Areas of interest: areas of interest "New City Industrial Building"
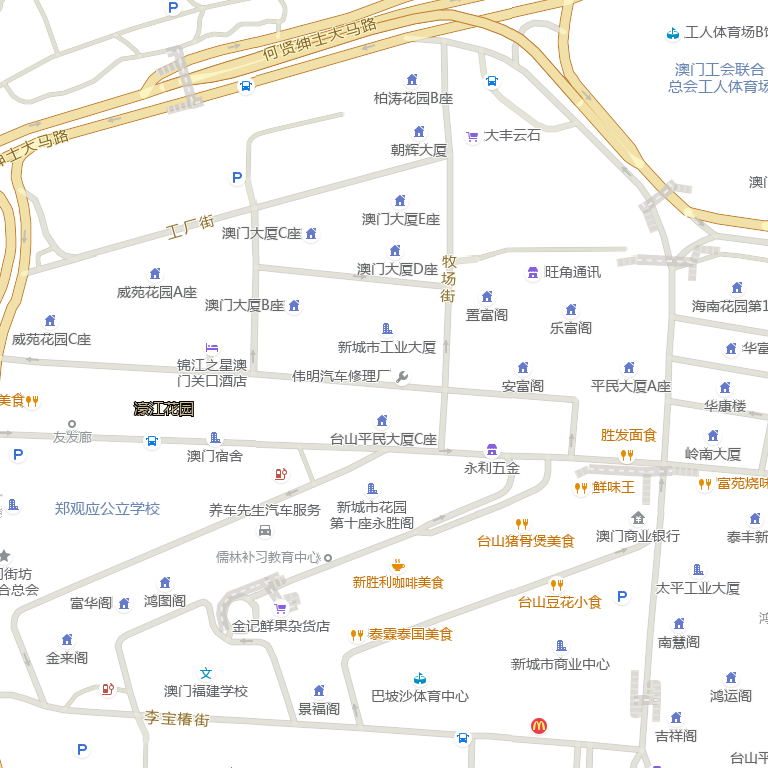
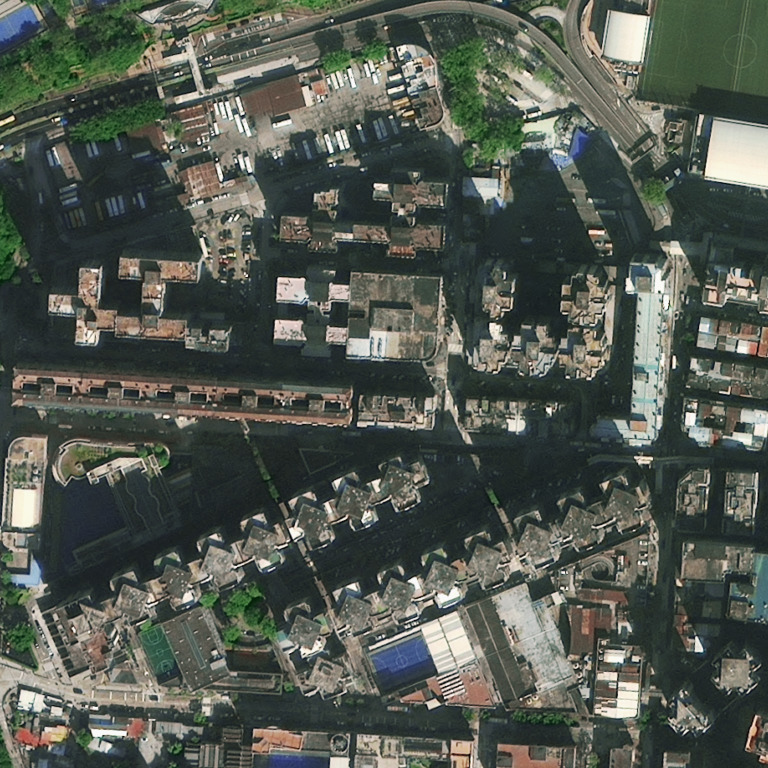